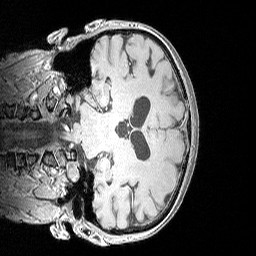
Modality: MP2RAGE
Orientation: coronal
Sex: female
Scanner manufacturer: siemens
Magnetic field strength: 3 T
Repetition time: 5 s
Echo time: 0.00292 s